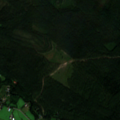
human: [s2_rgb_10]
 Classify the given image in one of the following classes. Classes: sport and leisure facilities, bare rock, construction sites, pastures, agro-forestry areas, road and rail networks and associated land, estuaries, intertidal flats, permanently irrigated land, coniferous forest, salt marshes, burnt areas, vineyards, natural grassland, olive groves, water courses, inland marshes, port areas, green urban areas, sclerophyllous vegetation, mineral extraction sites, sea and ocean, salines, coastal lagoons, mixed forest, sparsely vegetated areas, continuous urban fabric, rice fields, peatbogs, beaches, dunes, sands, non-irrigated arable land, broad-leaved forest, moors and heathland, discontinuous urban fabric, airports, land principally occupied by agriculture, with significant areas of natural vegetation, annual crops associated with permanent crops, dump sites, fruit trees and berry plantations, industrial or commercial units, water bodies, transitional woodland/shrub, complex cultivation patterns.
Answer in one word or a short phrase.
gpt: land principally occupied by agriculture, with significant areas of natural vegetation, coniferous forest, mixed forest